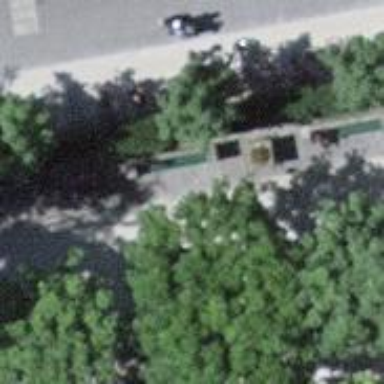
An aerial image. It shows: Bench.